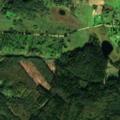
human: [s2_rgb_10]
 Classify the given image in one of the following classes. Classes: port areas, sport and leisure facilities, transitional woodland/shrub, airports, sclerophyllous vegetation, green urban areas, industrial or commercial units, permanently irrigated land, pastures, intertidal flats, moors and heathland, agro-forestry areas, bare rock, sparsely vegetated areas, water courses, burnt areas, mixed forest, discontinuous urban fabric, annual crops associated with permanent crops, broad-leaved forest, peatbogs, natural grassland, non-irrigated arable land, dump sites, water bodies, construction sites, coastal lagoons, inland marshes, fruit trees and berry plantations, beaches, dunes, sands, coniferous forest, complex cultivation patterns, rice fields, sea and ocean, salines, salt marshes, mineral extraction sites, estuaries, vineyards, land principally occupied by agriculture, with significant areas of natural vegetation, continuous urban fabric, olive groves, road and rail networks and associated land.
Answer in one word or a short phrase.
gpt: pastures, complex cultivation patterns, land principally occupied by agriculture, with significant areas of natural vegetation, coniferous forest, mixed forest, transitional woodland/shrub